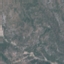
Land use / land cover class: HerbaceousVegetation